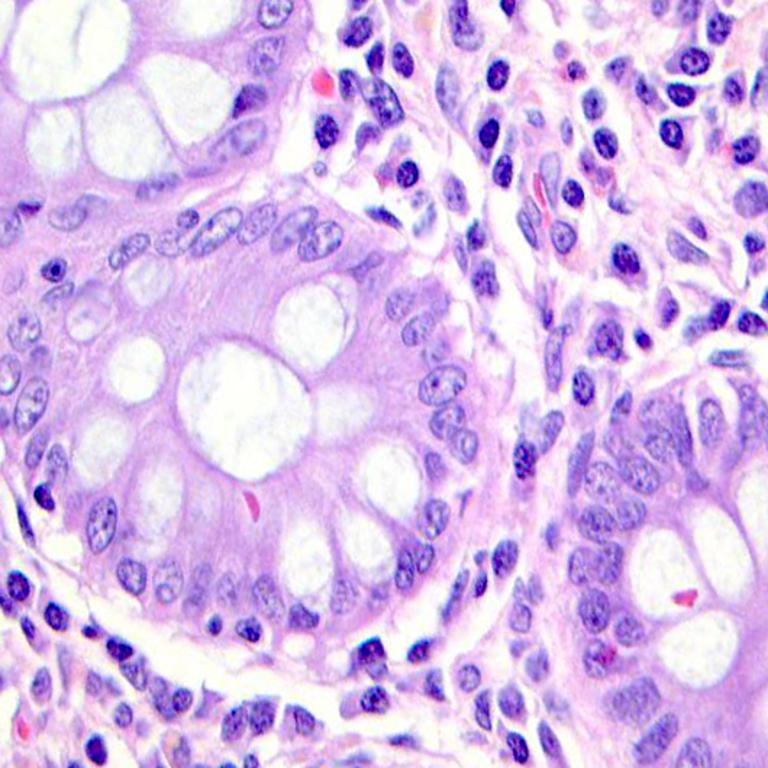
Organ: colon
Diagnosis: benign